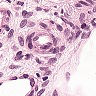
Metastatic tissue present: no